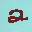
Label: 2